Question: Is there a way to hide the Android Action bar on specific activities for example the "Landing Page" of an android app? My application makes use of the tabbed Layout and therefore the action bar (unless there's a way to implement tabs without the action bar, in which case I can make the app fullscreen). Since an action bar ruins the look on a landing page, I want to be able to remove it on this specific layout only.
So is there a way to control/switch the 'fullscreen' and 'actionbar' themes dynamically? :)

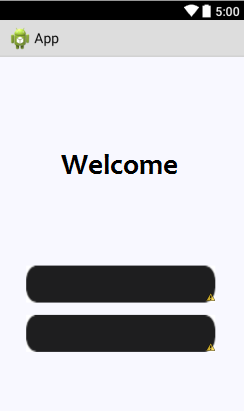
Answer: simply just use 'getActionBar().hide()' or if using the support library use 'getSupportActionBar().hide()'